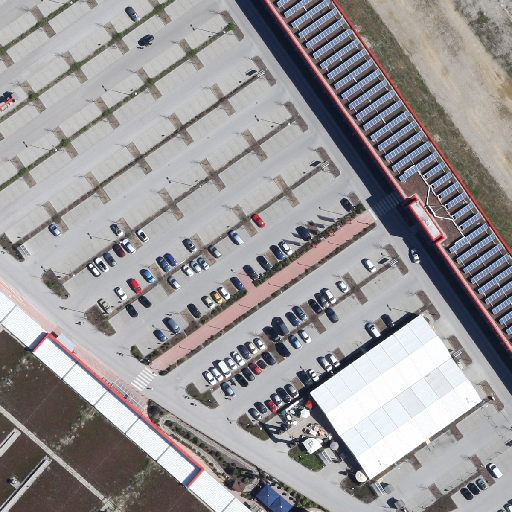
Referring expression: sidewalk